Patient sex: M
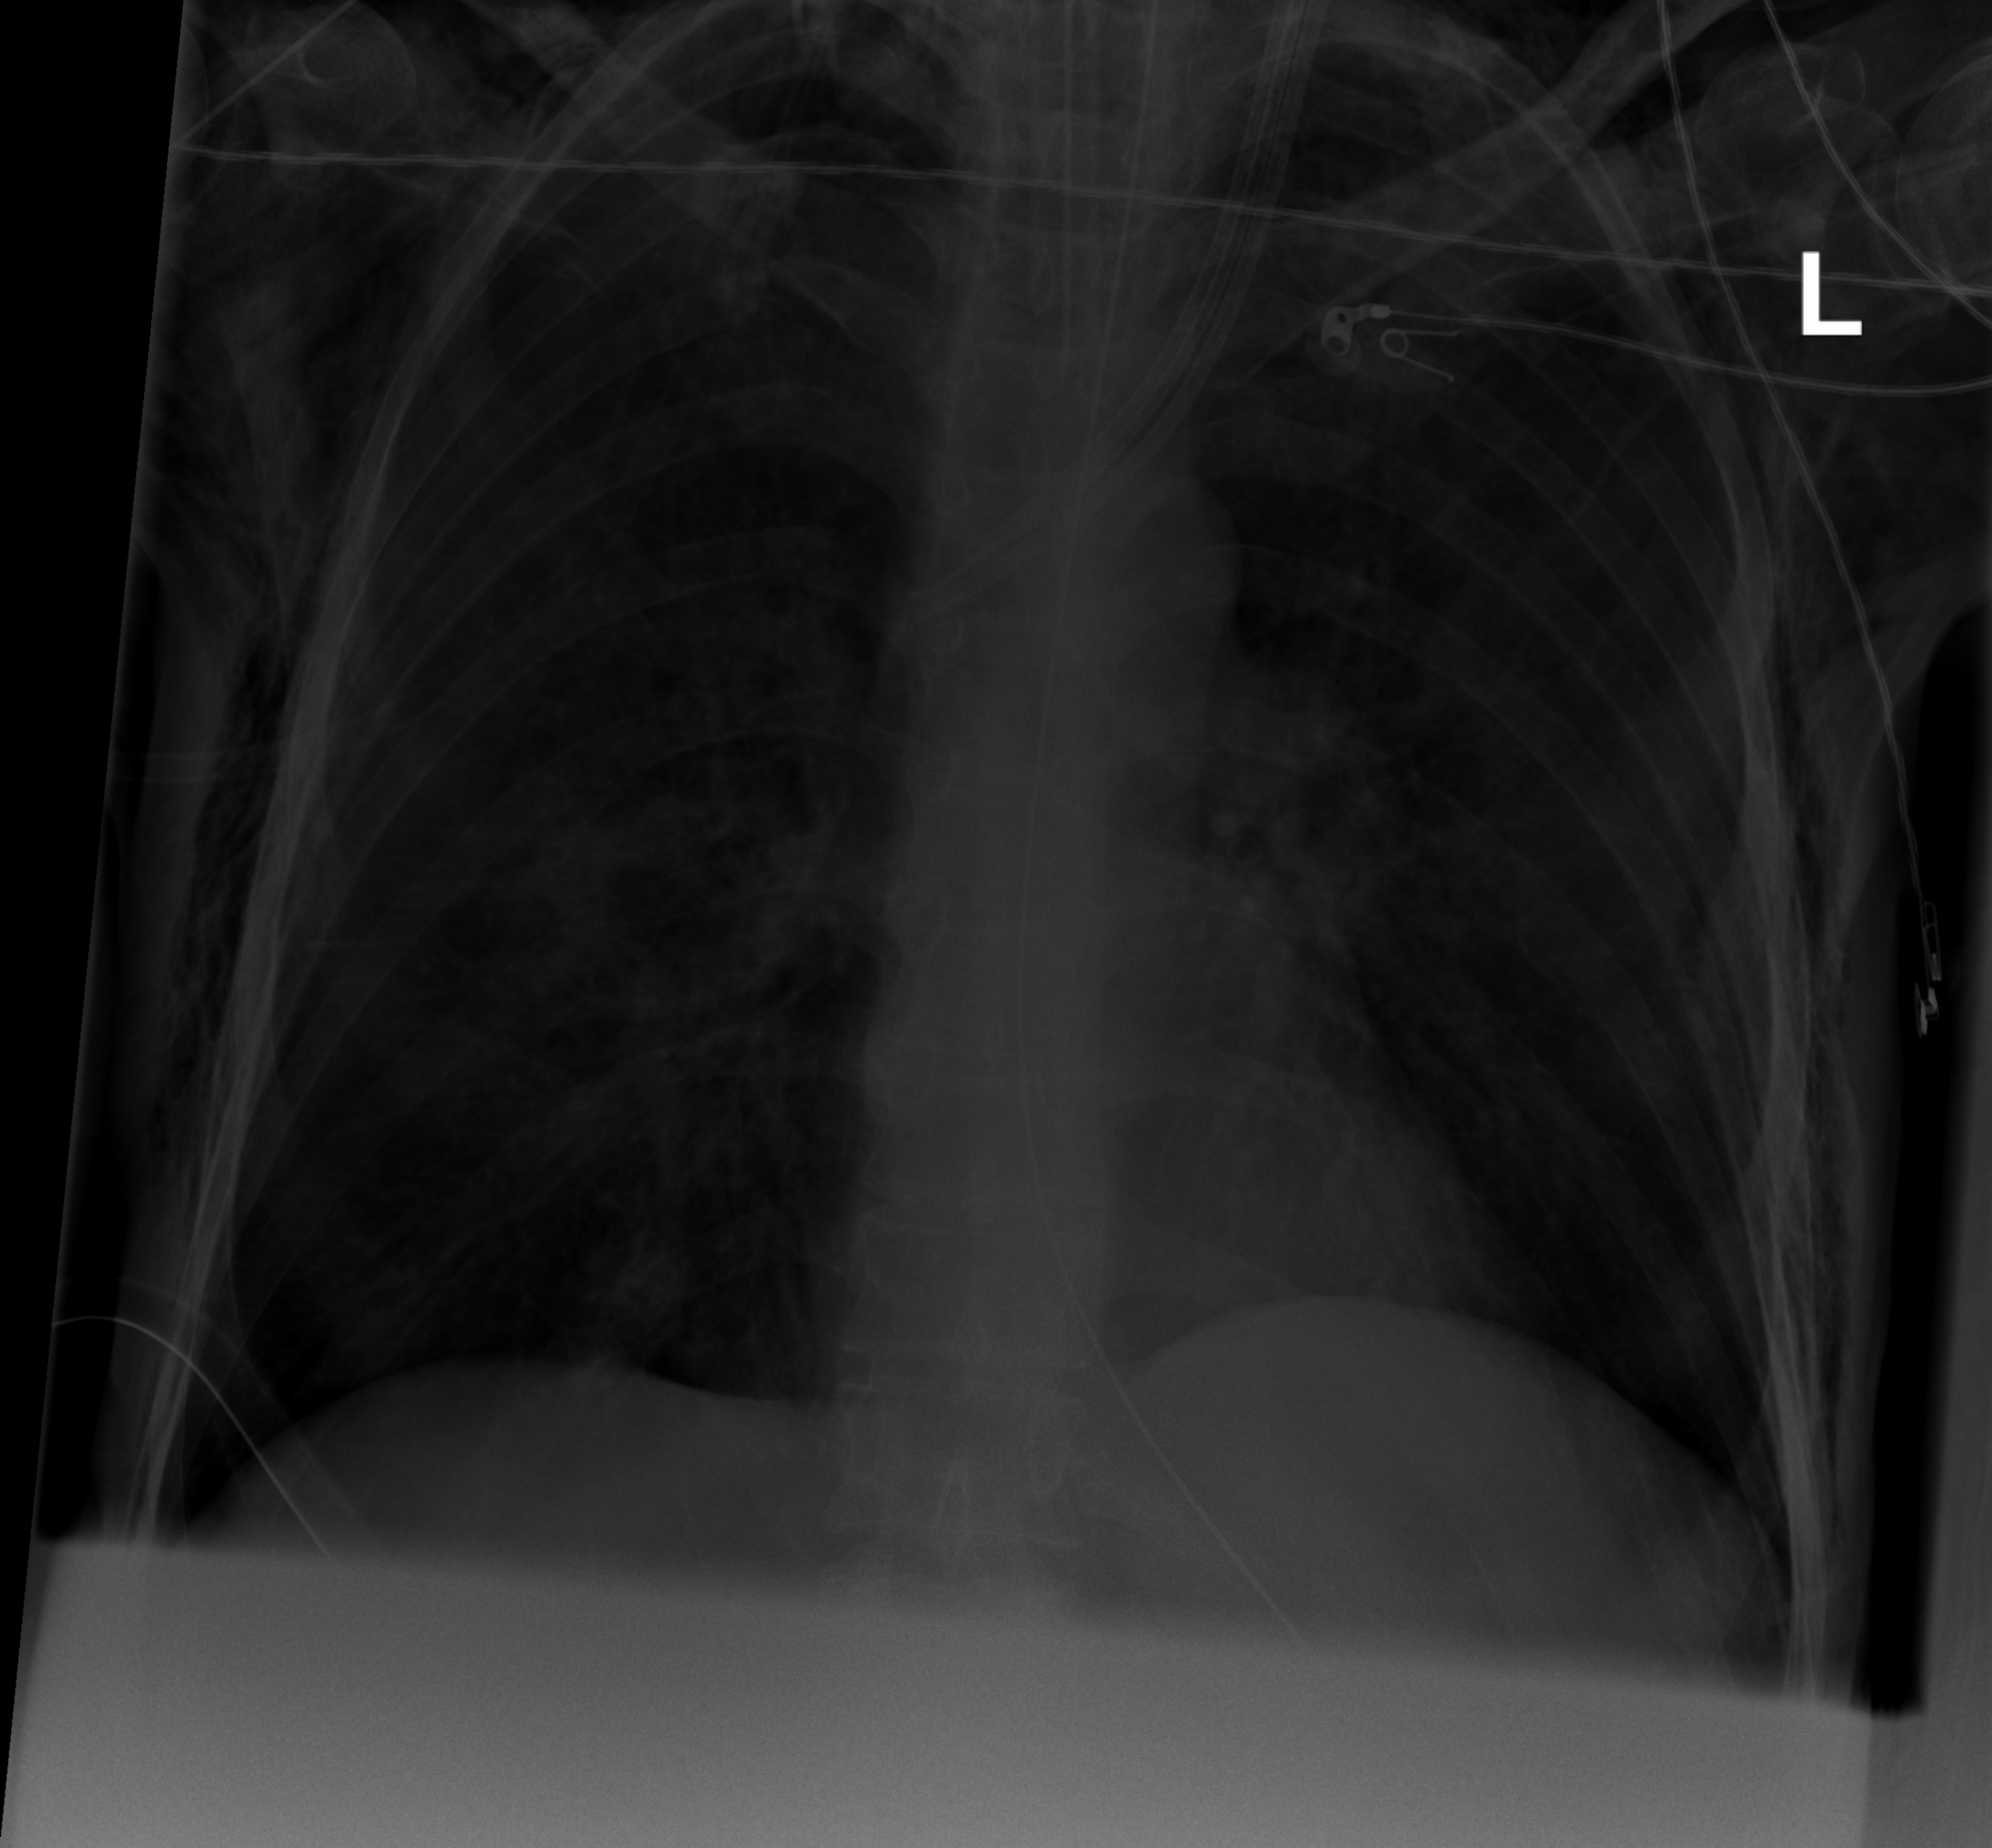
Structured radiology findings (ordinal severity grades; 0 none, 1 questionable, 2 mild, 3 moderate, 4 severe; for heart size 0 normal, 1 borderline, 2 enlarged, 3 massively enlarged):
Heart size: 0
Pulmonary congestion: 0
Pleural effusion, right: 0
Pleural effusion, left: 0
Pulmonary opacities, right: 2
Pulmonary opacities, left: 0
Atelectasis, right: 1
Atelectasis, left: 2